Question: I am using maven to generate my program into a JAR but everytime I run it, it does not package any of the classes I have made. I have looked into the pom file and made some changes to the mavan-jar-plugin goal to point towards 'jar' but it still continuously ignores my classes. Here is what my pom file looks like:
'''
<?xml version="1.0" encoding="UTF-8"?>
<project xmlns="http://maven.apache.org/POM/4.0.0" xmlns:xsi="http://www.w3.org/2001/XMLSchema-instance" xsi:schemaLocation="http://maven.apache.org/POM/4.0.0 http://maven.apache.org/xsd/maven-4.0.0.xsd">
<modelVersion>4.0.0</modelVersion>
<groupId>tmp</groupId>
<artifactId>tmp2</artifactId>
<version>0.0.1-SNAPSHOT</version>
<packaging>jar</packaging>
<properties>
<project.build.sourceEncoding>UTF-8</project.build.sourceEncoding>
<maven.compiler.source>1.7</maven.compiler.source>
<maven.compiler.target>1.7</maven.compiler.target>
</properties>
<repositories>
<repository>
<id>dcm4che</id>
<url>http://www.dcm4che.org/maven2/</url>
</repository>
</repositories>
<dependencies>
<dependency>
<groupId>log4j</groupId>
<artifactId>log4j</artifactId>
<version>1.2.16</version>
</dependency>
<dependency>
<groupId>org.slf4j</groupId>
<artifactId>slf4j-log4j12</artifactId>
<version>1.6.4</version>
</dependency>
<dependency>
<groupId>org.slf4j</groupId>
<artifactId>slf4j-api</artifactId>
<version>1.6.4</version>
</dependency>
<dependency>
<groupId>dcm4che</groupId>
<artifactId>dcm4che-audit</artifactId>
<version>2.0.25</version>
</dependency>
<dependency>
<groupId>dcm4che</groupId>
<artifactId>dcm4che-core</artifactId>
<version>2.0.25</version>
</dependency>
<dependency>
<groupId>dcm4che</groupId>
<artifactId>dcm4che-image</artifactId>
<version>2.0.25</version>
</dependency>
<dependency>
<groupId>dcm4che</groupId>
<artifactId>dcm4che-imageio</artifactId>
<version>2.0.25</version>
</dependency>
<dependency>
<groupId>dcm4che</groupId>
<artifactId>dcm4che-iod</artifactId>
<version>2.0.25</version>
</dependency>
<dependency>
<groupId>dcm4che</groupId>
<artifactId>dcm4che-net</artifactId>
<version>2.0.25</version>
</dependency>
</dependencies>
<build>
<plugins>
<plugin>
<groupId>org.apache.maven.plugins</groupId>
<artifactId>maven-jar-plugin</artifactId>
<version>2.6</version>
<executions>
<execution>
<goals><goal>jar</goal></goals>
<phase>prepare-package</phase>
<configuration>
<archive>
<manifest>
<addClasspath>true</addClasspath>
<mainClass>DicomTesting.menu</mainClass>
</manifest>
</archive>
</configuration>
</execution>
</executions>
</plugin>
<plugin>
<groupId>org.apache.maven.plugins</groupId>
<artifactId>maven-assembly-plugin</artifactId>
<version>2.2.1</version>
<configuration>
<descriptorRefs>
<descriptorRef>jar-with-dependencies</descriptorRef>
</descriptorRefs>
</configuration>
<executions>
<execution>
<id>assemble-all</id>
<phase>package</phase>
<goals>
<goal>single</goal>
</goals>
</execution>
</executions>
</plugin>
<plugin>
<groupId>org.codehaus.mojo</groupId>
<artifactId>exec-maven-plugin</artifactId>
<version>1.2.1</version>
<executions>
<execution>
<goals>
<goal>java</goal>
</goals>
</execution>
</executions>
<configuration>
<mainClass>DicomTesting.menu</mainClass>
</configuration>
</plugin>
</plugins>
</build>
</project>
'''
When running mvn package or mvn clean package, I get:
'''
C: emp\workspace\TrialTester>mvn package
[INFO] Scanning for projects...
[INFO] ------------------------------------------------------------------------
[INFO] Building Unnamed - tmp:tmp2:jar:0.0.1-SNAPSHOT
[INFO] task-segment: [package]
[INFO] ------------------------------------------------------------------------
[INFO] [resources:resources {execution: default-resources}]
[INFO] Using 'UTF-8' encoding to copy filtered resources.
[INFO] skip non existing resourceDirectory C: emp\workspace\TrialTester\src\mai
n
esources
[INFO] [compiler:compile {execution: default-compile}]
[INFO] No sources to compile
[INFO] [resources:testResources {execution: default-testResources}]
[INFO] Using 'UTF-8' encoding to copy filtered resources.
[INFO] skip non existing resourceDirectory C: emp\workspace\TrialTester\src es
t
esources
[INFO] [compiler:testCompile {execution: default-testCompile}]
[INFO] No sources to compile
[INFO] [surefire:test {execution: default-test}]
[INFO] No tests to run.
[INFO] [jar:jar {execution: default}]
[WARNING] JAR will be empty - no content was marked for inclusion!
[INFO] Building jar: C: emp\workspace\TrialTester arget mp2-0.0.1-SNAPSHOT.ja
r
[INFO] [jar:jar {execution: default-jar}]
[WARNING] JAR will be empty - no content was marked for inclusion!
[INFO] [assembly:single {execution: assemble-all}]
[INFO] META-INF/ already added, skipping
[INFO] META-INF/MANIFEST.MF already added, skipping
[INFO] org/ already added, skipping
[INFO] META-INF/maven/ already added, skipping
[INFO] META-INF/ already added, skipping
[INFO] META-INF/MANIFEST.MF already added, skipping
[INFO] org/ already added, skipping
[INFO] org/slf4j/ already added, skipping
[INFO] META-INF/maven/ already added, skipping
[INFO] META-INF/maven/org.slf4j/ already added, skipping
[INFO] META-INF/ already added, skipping
[INFO] META-INF/MANIFEST.MF already added, skipping
[INFO] org/ already added, skipping
[INFO] META-INF/maven/ already added, skipping
[INFO] META-INF/ already added, skipping
[INFO] META-INF/MANIFEST.MF already added, skipping
[INFO] org/ already added, skipping
[INFO] org/dcm4che2/ already added, skipping
[INFO] META-INF/maven/ already added, skipping
[INFO] META-INF/maven/dcm4che/ already added, skipping
[INFO] META-INF/ already added, skipping
[INFO] META-INF/MANIFEST.MF already added, skipping
[INFO] org/ already added, skipping
[INFO] org/dcm4che2/ already added, skipping
[INFO] META-INF/maven/ already added, skipping
[INFO] META-INF/maven/dcm4che/ already added, skipping
[INFO] META-INF/ already added, skipping
[INFO] META-INF/MANIFEST.MF already added, skipping
[INFO] org/ already added, skipping
[INFO] org/dcm4che2/ already added, skipping
[INFO] META-INF/maven/ already added, skipping
[INFO] META-INF/maven/dcm4che/ already added, skipping
[INFO] META-INF/ already added, skipping
[INFO] META-INF/MANIFEST.MF already added, skipping
[INFO] org/ already added, skipping
[INFO] org/dcm4che2/ already added, skipping
[INFO] META-INF/maven/ already added, skipping
[INFO] META-INF/maven/dcm4che/ already added, skipping
[INFO] META-INF/ already added, skipping
[INFO] META-INF/MANIFEST.MF already added, skipping
[INFO] org/ already added, skipping
[INFO] org/dcm4che2/ already added, skipping
[INFO] META-INF/maven/ already added, skipping
[INFO] META-INF/maven/dcm4che/ already added, skipping
[INFO] META-INF/ already added, skipping
[INFO] META-INF/MANIFEST.MF already added, skipping
[INFO] META-INF/maven/ already added, skipping
[INFO] Building jar: C: emp\workspace\TrialTester arget mp2-0.0.1-SNAPSHOT-ja
r-with-dependencies.jar
[INFO] META-INF/ already added, skipping
[INFO] META-INF/MANIFEST.MF already added, skipping
[INFO] org/ already added, skipping
[INFO] META-INF/maven/ already added, skipping
[INFO] META-INF/ already added, skipping
[INFO] META-INF/MANIFEST.MF already added, skipping
[INFO] org/ already added, skipping
[INFO] org/slf4j/ already added, skipping
[INFO] META-INF/maven/ already added, skipping
[INFO] META-INF/maven/org.slf4j/ already added, skipping
[INFO] META-INF/ already added, skipping
[INFO] META-INF/MANIFEST.MF already added, skipping
[INFO] org/ already added, skipping
[INFO] META-INF/maven/ already added, skipping
[INFO] META-INF/ already added, skipping
[INFO] META-INF/MANIFEST.MF already added, skipping
[INFO] org/ already added, skipping
[INFO] org/dcm4che2/ already added, skipping
[INFO] META-INF/maven/ already added, skipping
[INFO] META-INF/maven/dcm4che/ already added, skipping
[INFO] META-INF/ already added, skipping
[INFO] META-INF/MANIFEST.MF already added, skipping
[INFO] org/ already added, skipping
[INFO] org/dcm4che2/ already added, skipping
[INFO] META-INF/maven/ already added, skipping
[INFO] META-INF/maven/dcm4che/ already added, skipping
[INFO] META-INF/ already added, skipping
[INFO] META-INF/MANIFEST.MF already added, skipping
[INFO] org/ already added, skipping
[INFO] org/dcm4che2/ already added, skipping
[INFO] META-INF/maven/ already added, skipping
[INFO] META-INF/maven/dcm4che/ already added, skipping
[INFO] META-INF/ already added, skipping
[INFO] META-INF/MANIFEST.MF already added, skipping
[INFO] org/ already added, skipping
[INFO] org/dcm4che2/ already added, skipping
[INFO] META-INF/maven/ already added, skipping
[INFO] META-INF/maven/dcm4che/ already added, skipping
[INFO] META-INF/ already added, skipping
[INFO] META-INF/MANIFEST.MF already added, skipping
[INFO] org/ already added, skipping
[INFO] org/dcm4che2/ already added, skipping
[INFO] META-INF/maven/ already added, skipping
[INFO] META-INF/maven/dcm4che/ already added, skipping
[INFO] META-INF/ already added, skipping
[INFO] META-INF/MANIFEST.MF already added, skipping
[INFO] META-INF/maven/ already added, skipping
[INFO] ------------------------------------------------------------------------
[INFO] BUILD SUCCESSFUL
[INFO] ------------------------------------------------------------------------
[INFO] Total time: 4 seconds
[INFO] Finished at: Tue Mar 24 12:12:36 EDT 2015
[INFO] Final Memory: 44M/252M
'''
Can someone tell me if I am doing something wrong?
UPDATE: Here is what the folder looks like:

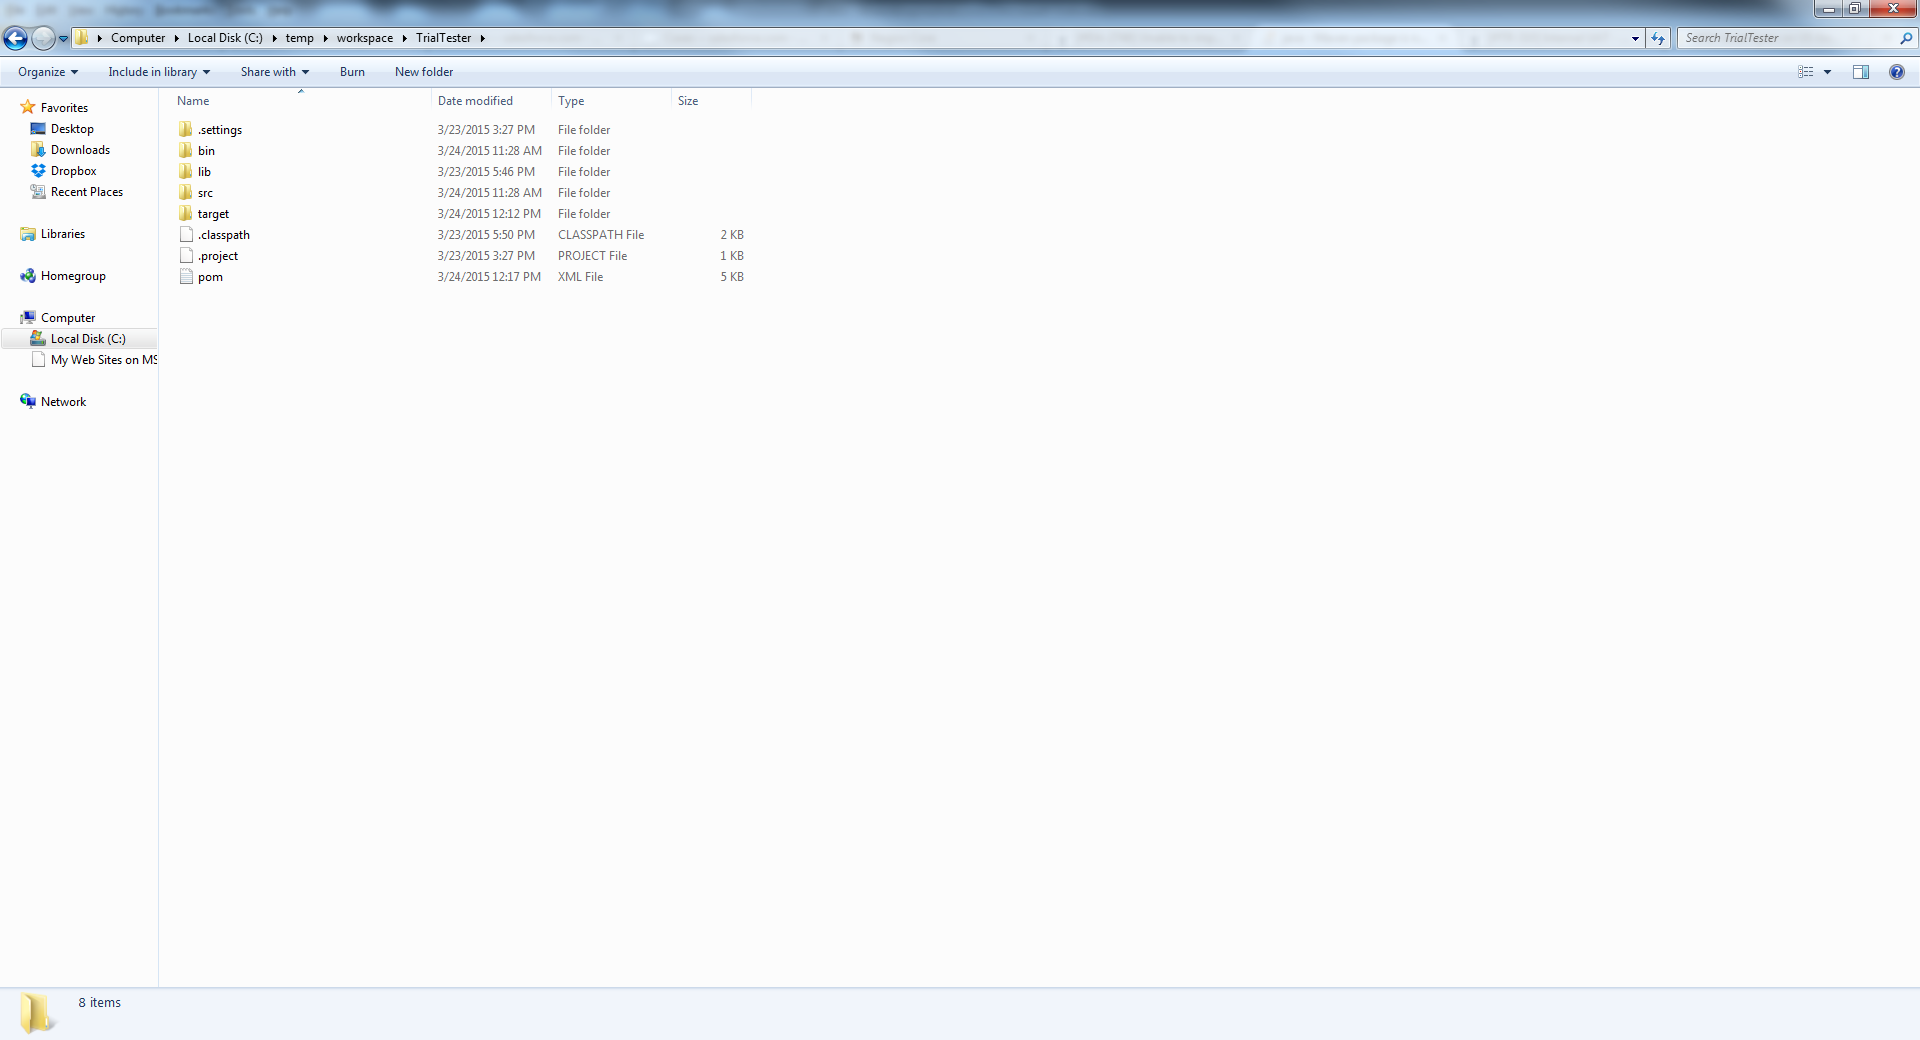
Answer: You made a lot of customizations that aren't necessary; remove them. Most likely, your problem is that your source files aren't under 'src/main/java', which is the default location where Maven expects your sources to be found. You can override this location by setting the 'sourceDirectory' element.